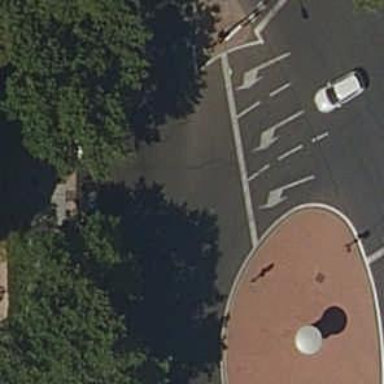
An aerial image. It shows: Road with traffic signals.